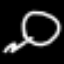
Label: squiggle